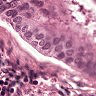
Metastatic tissue present: yes